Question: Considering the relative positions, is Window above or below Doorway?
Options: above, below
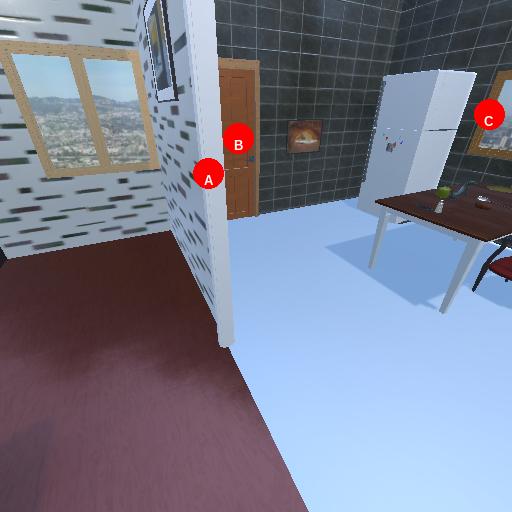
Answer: above